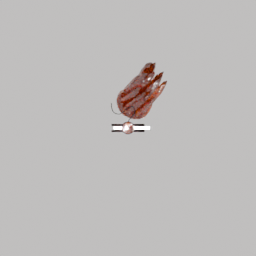
Label: lighting